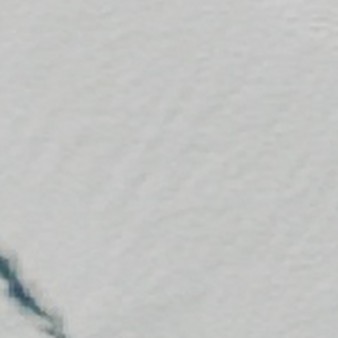
Label: other